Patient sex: M
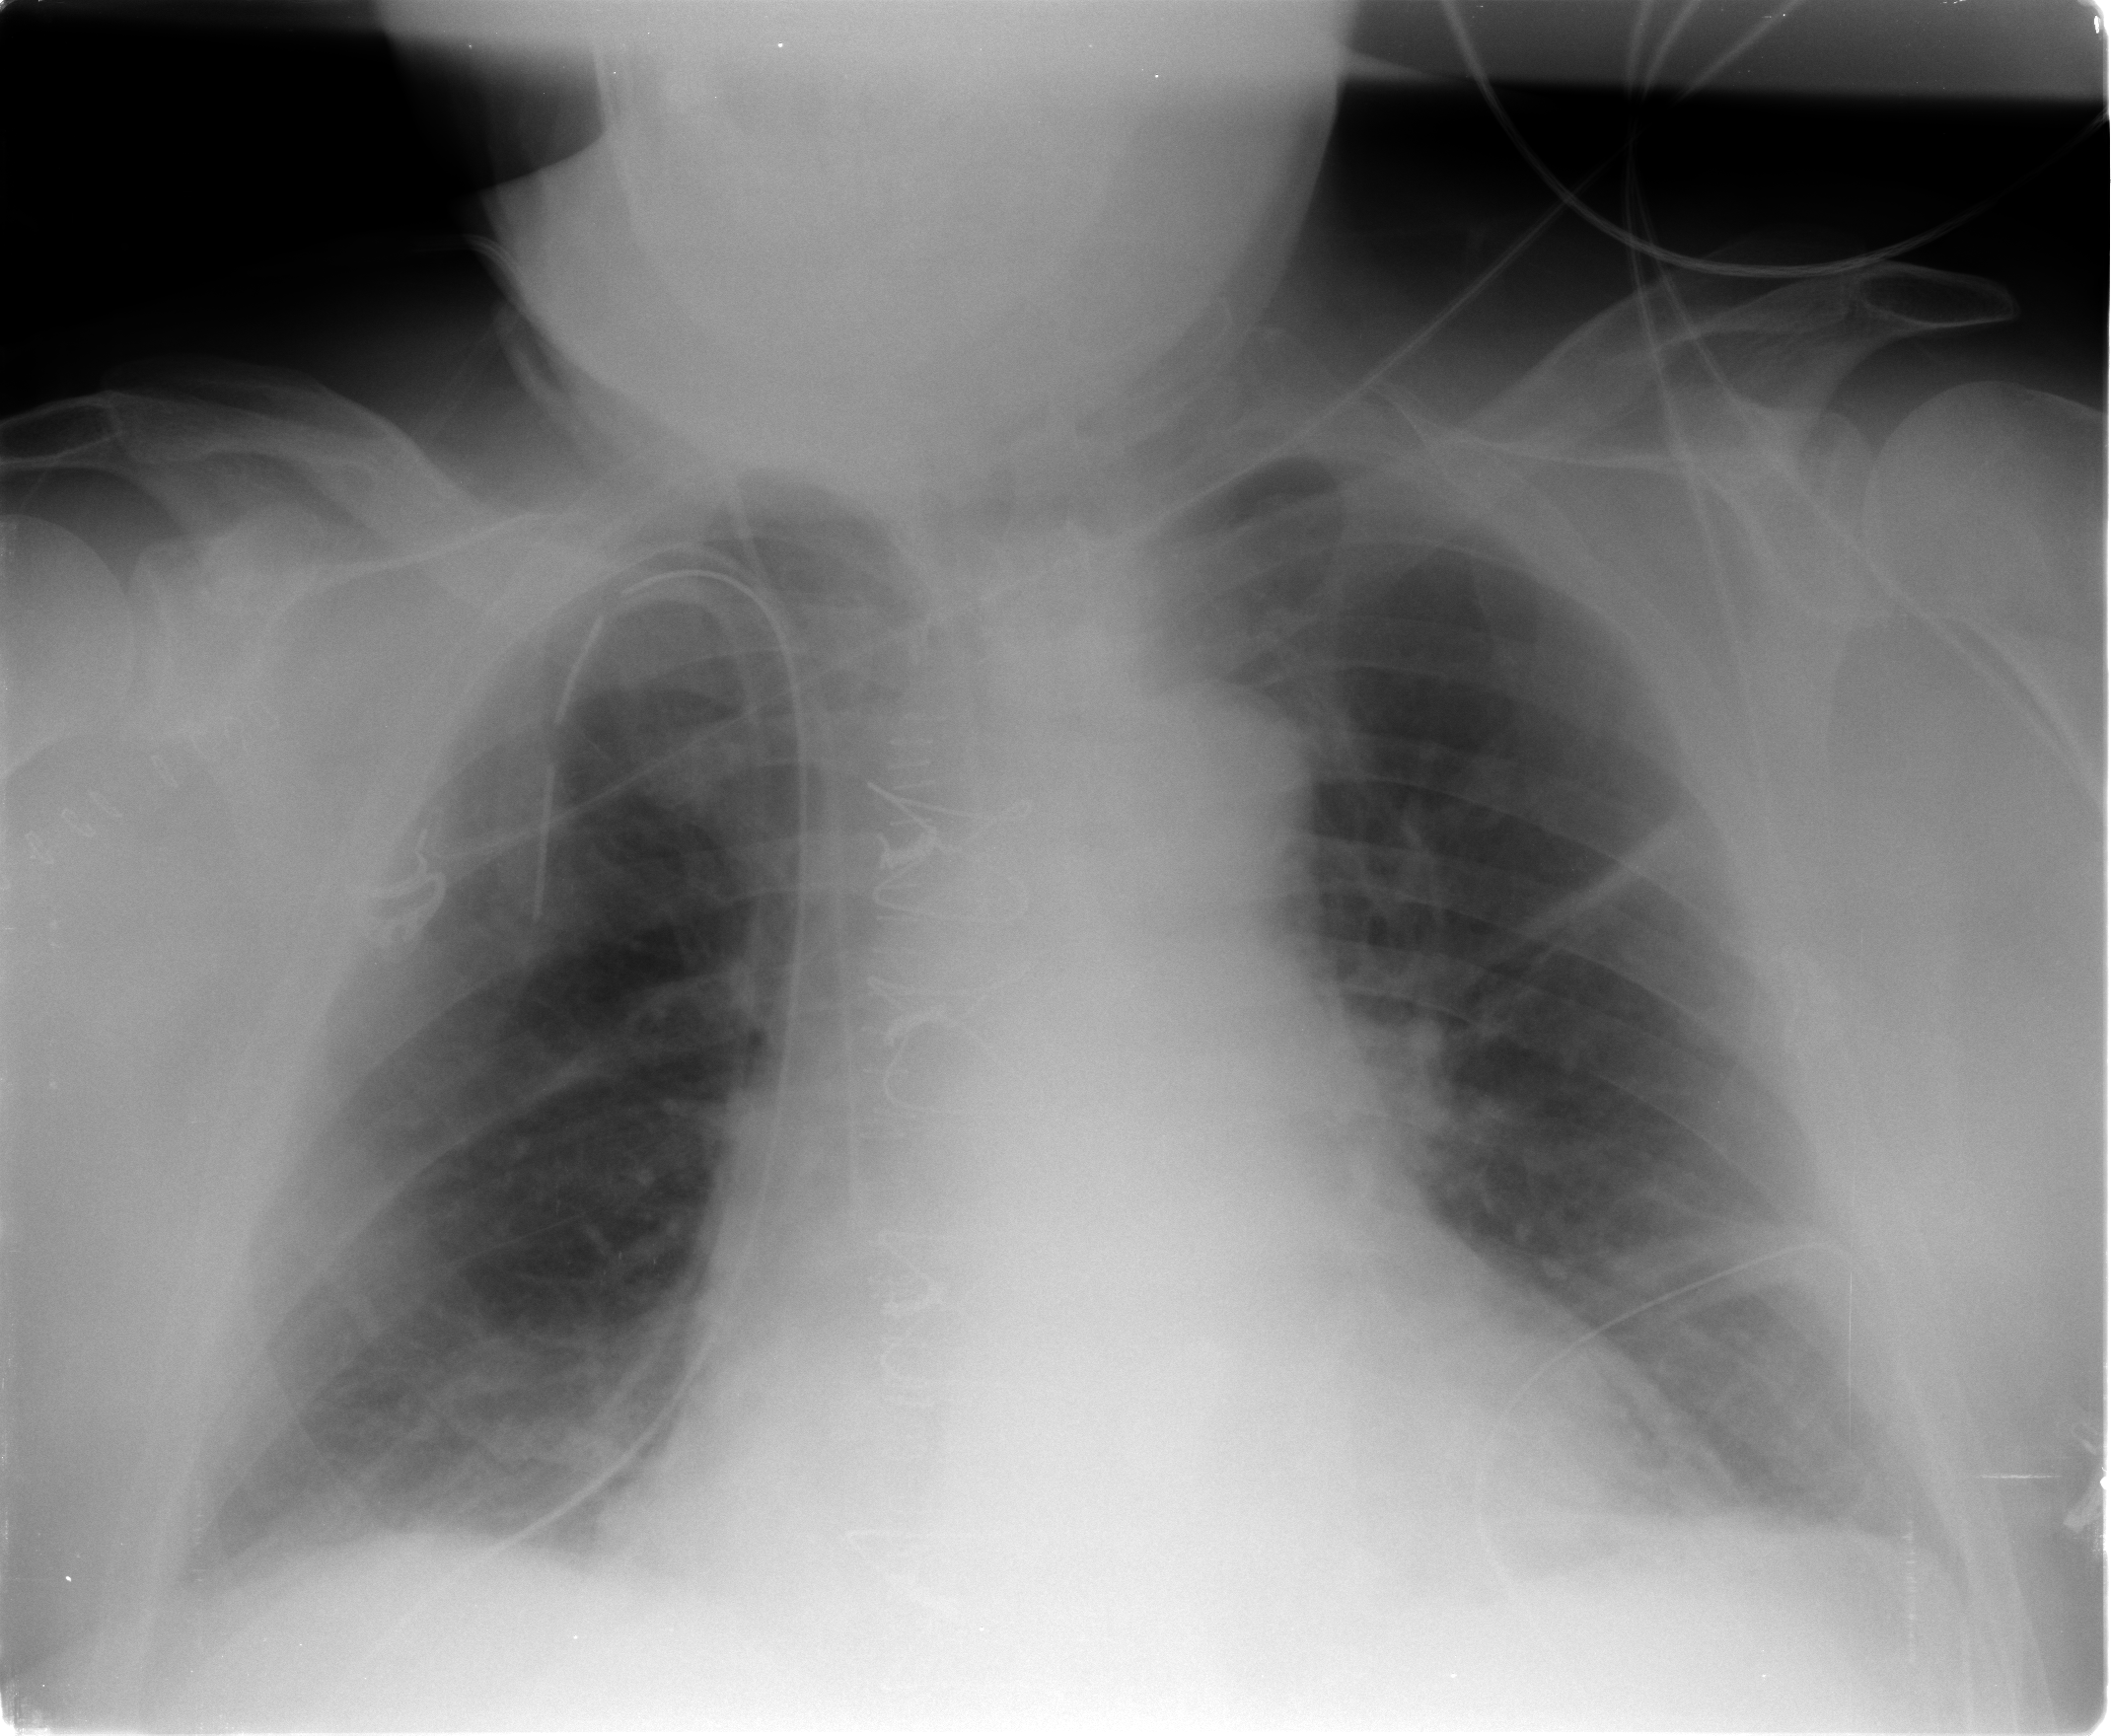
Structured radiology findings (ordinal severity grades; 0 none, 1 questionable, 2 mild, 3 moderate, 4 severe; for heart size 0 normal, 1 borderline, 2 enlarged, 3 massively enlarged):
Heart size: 2
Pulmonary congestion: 1
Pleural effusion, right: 1
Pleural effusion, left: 1
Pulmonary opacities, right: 0
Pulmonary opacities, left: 0
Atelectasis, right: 1
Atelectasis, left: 2